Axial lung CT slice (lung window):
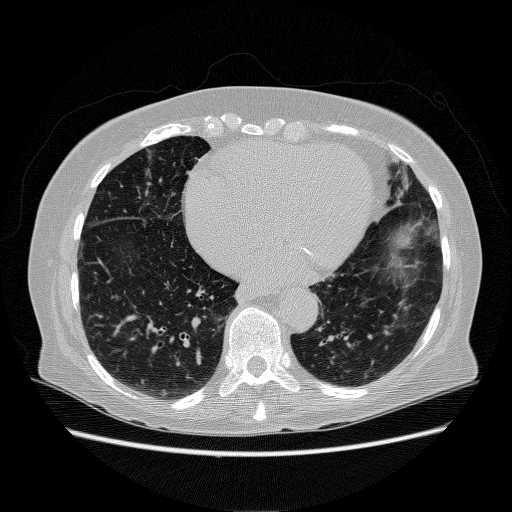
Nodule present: no